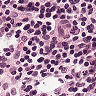
Metastatic tissue present: no